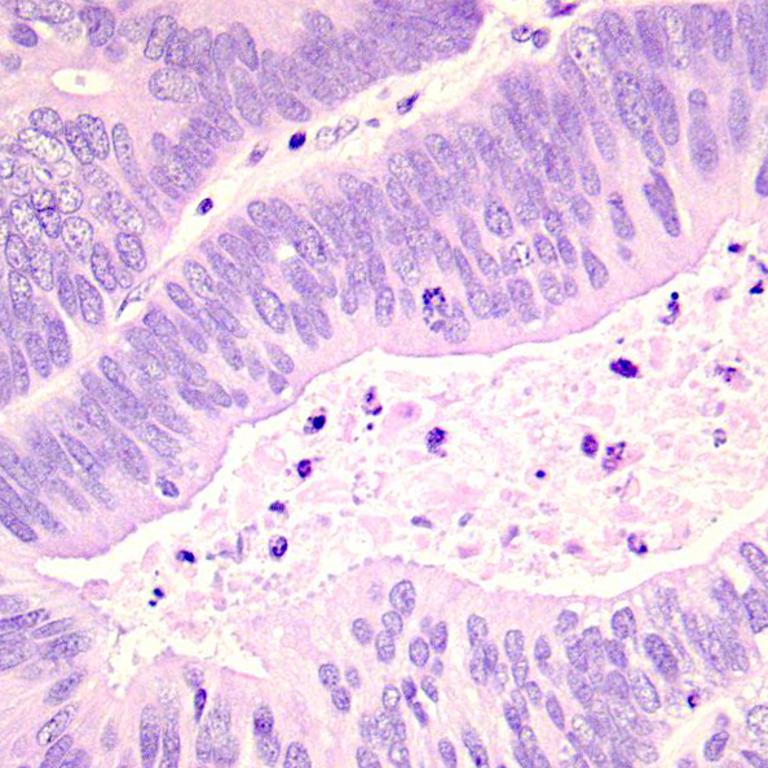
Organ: colon
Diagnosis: adenocarcinomas